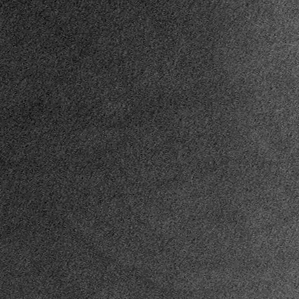
Label: frost